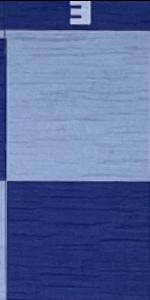
Label: Empty